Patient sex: F
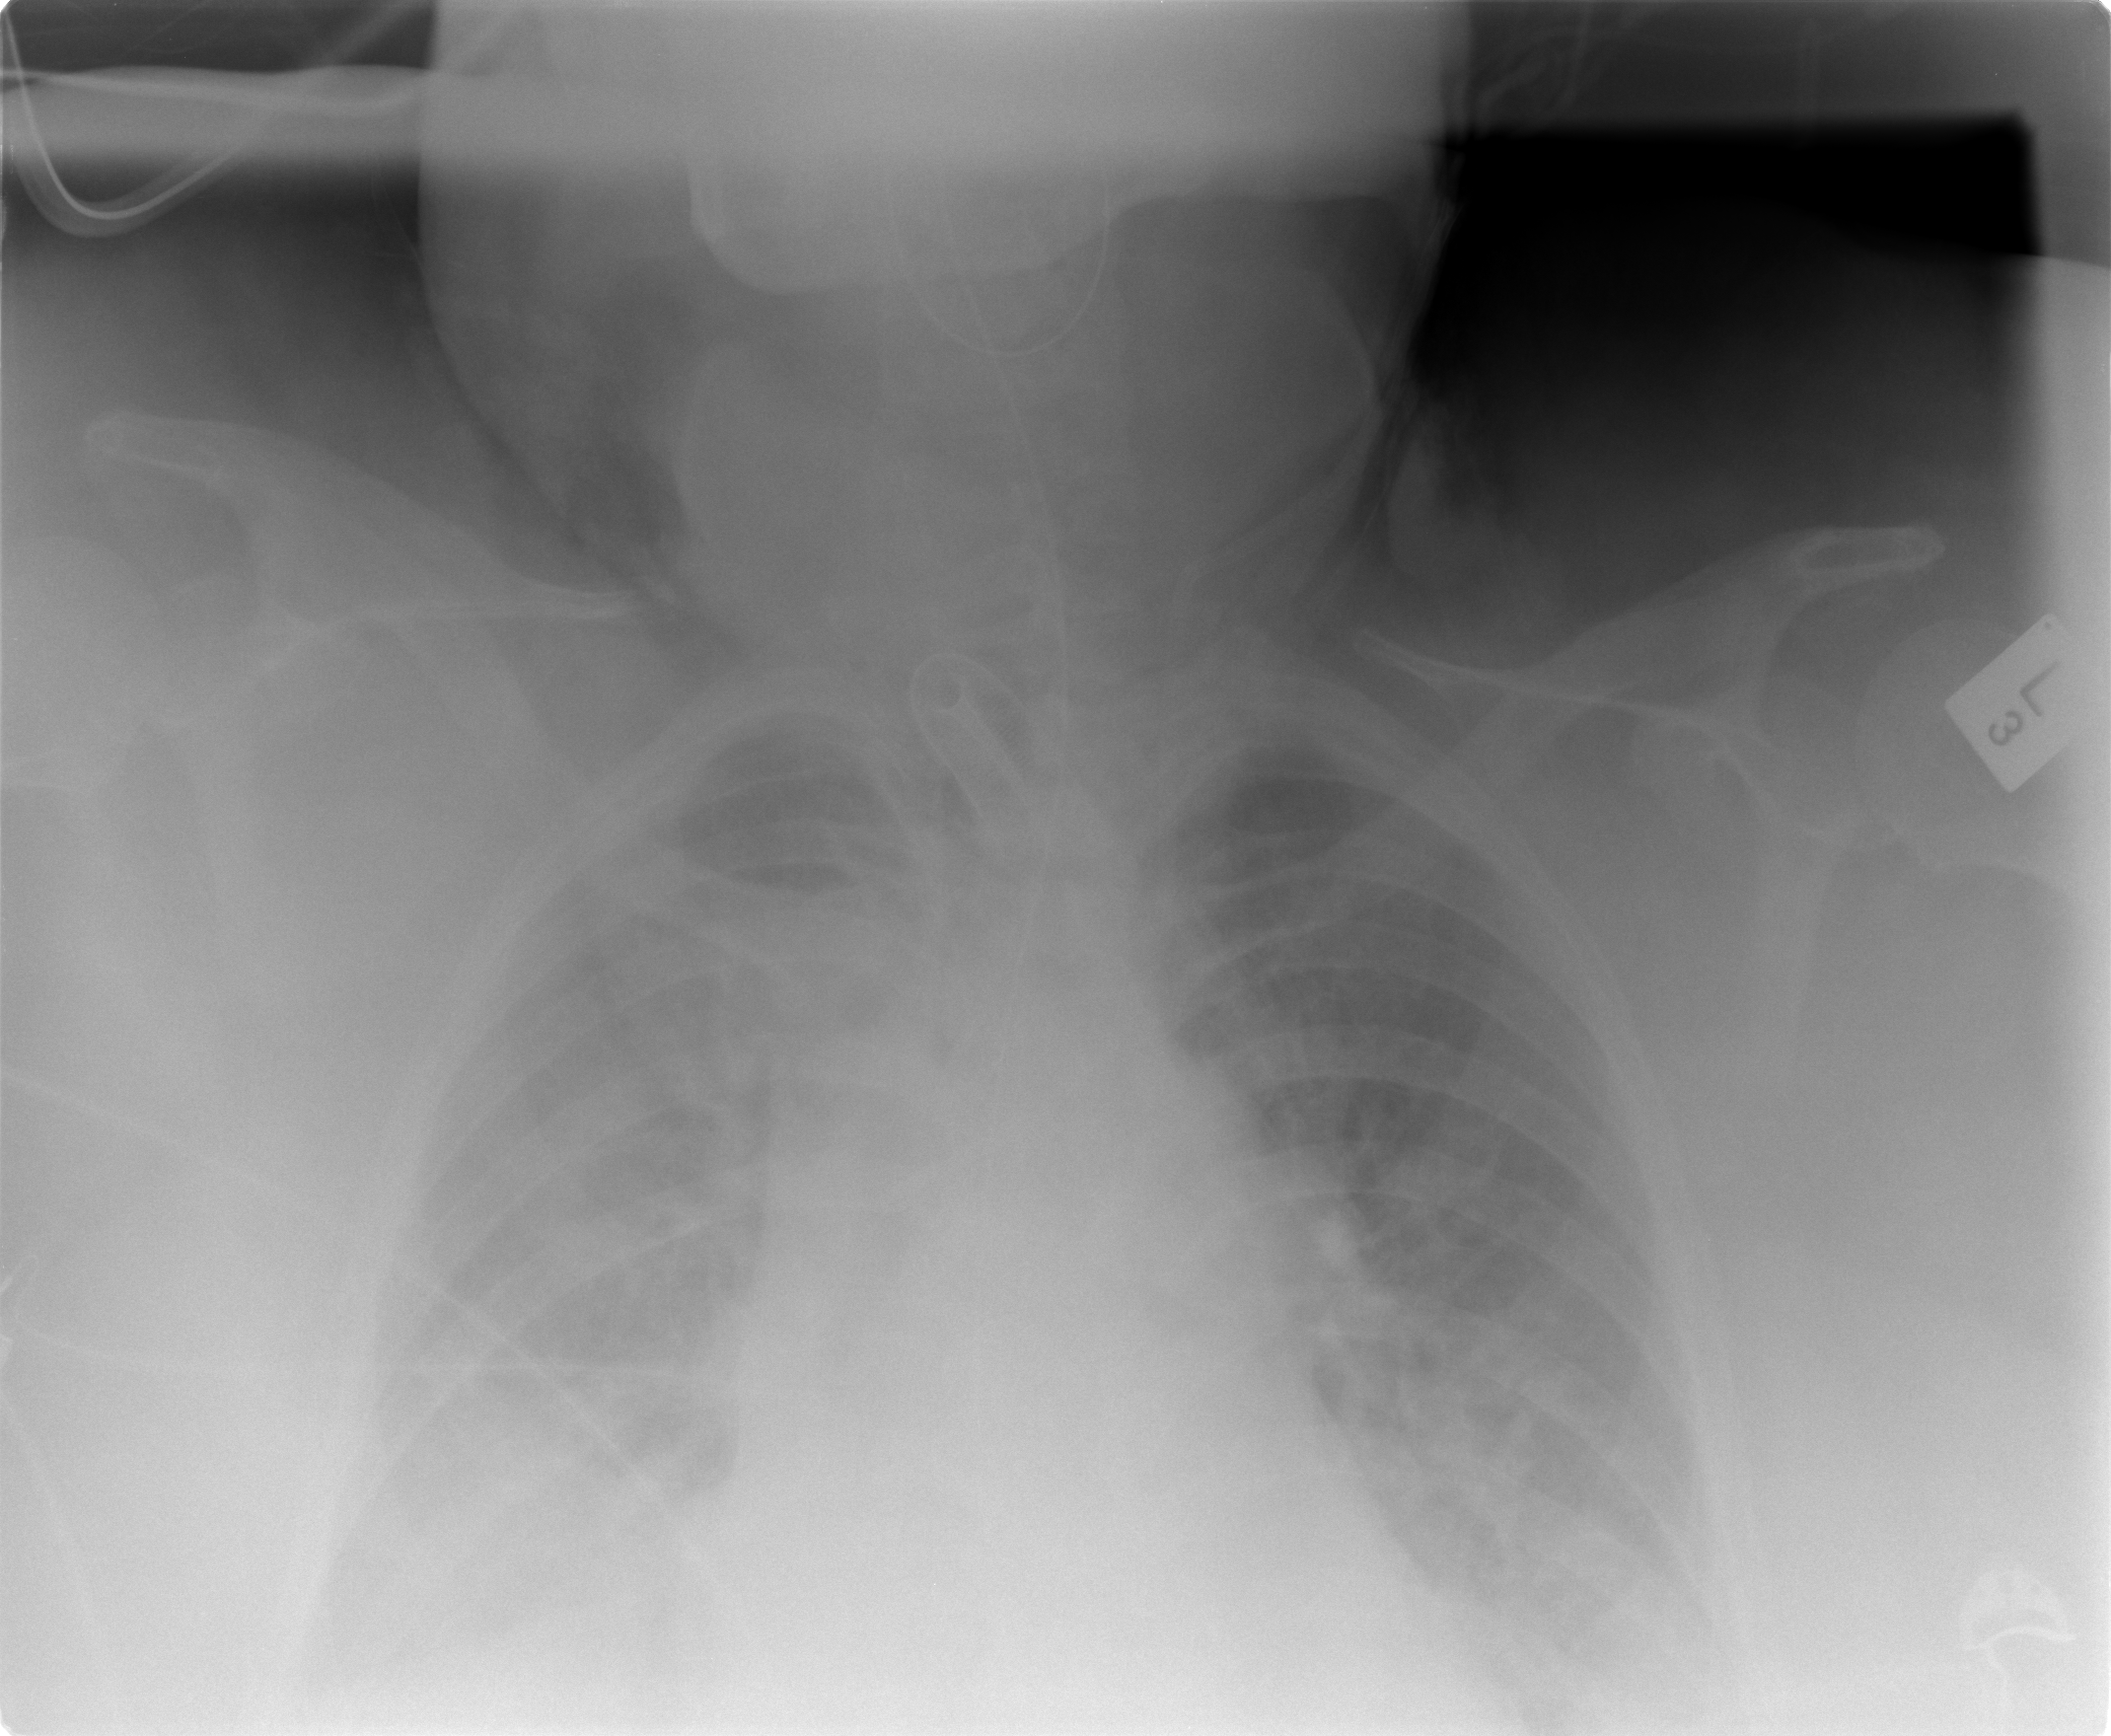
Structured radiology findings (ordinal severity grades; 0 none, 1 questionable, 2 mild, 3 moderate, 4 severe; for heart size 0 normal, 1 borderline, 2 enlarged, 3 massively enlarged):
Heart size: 2
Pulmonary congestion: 2
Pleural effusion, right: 3
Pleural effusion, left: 2
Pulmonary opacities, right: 3
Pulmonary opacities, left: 2
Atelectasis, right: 3
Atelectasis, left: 3